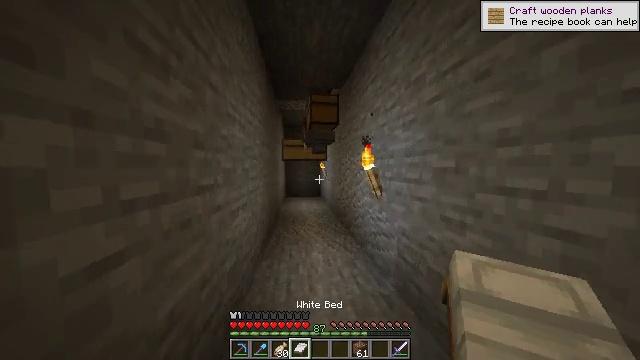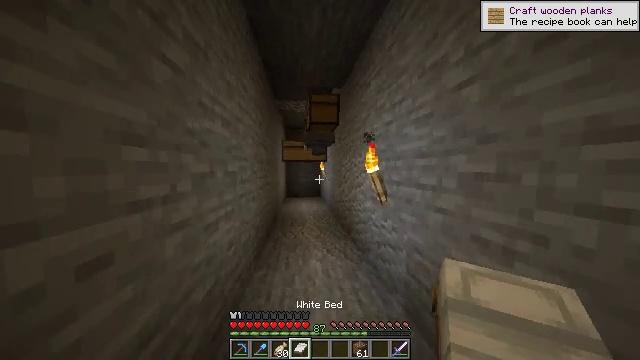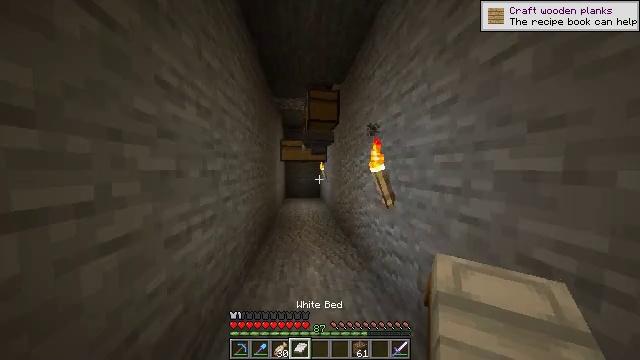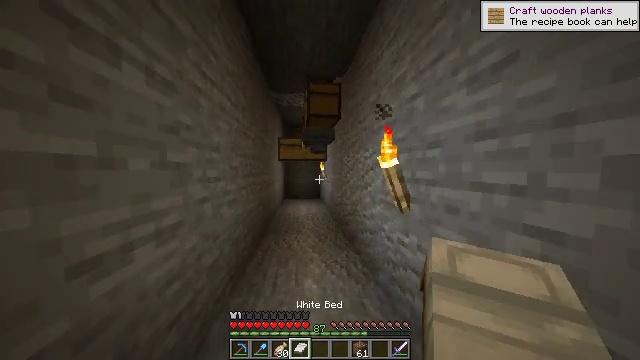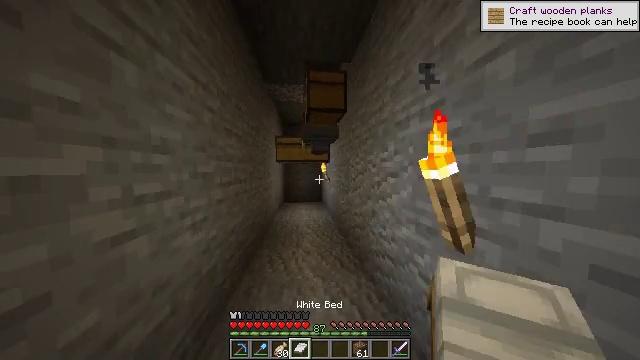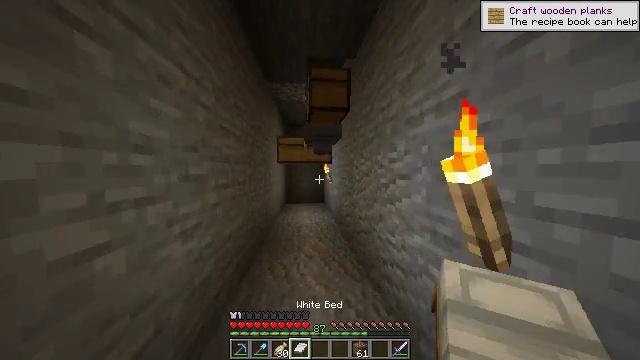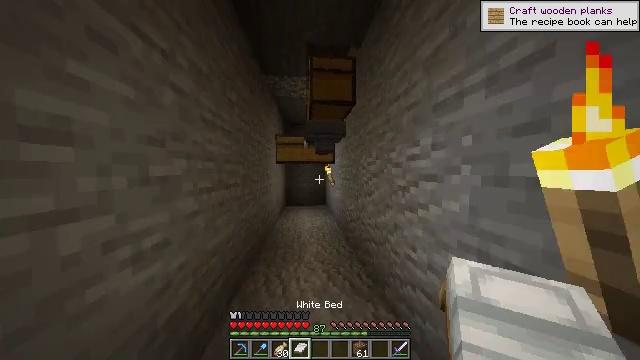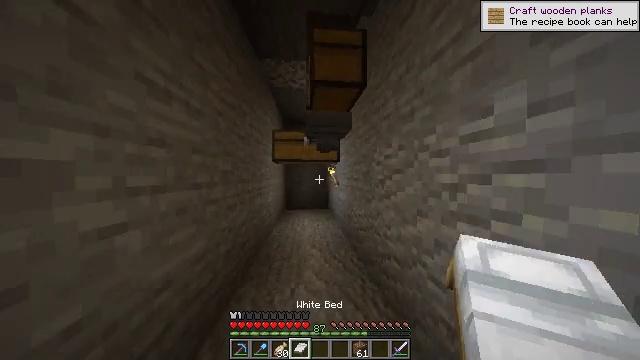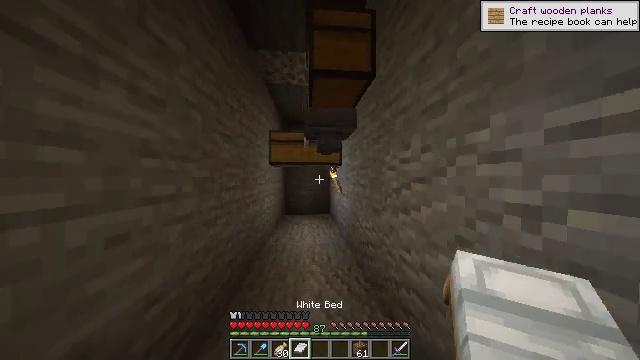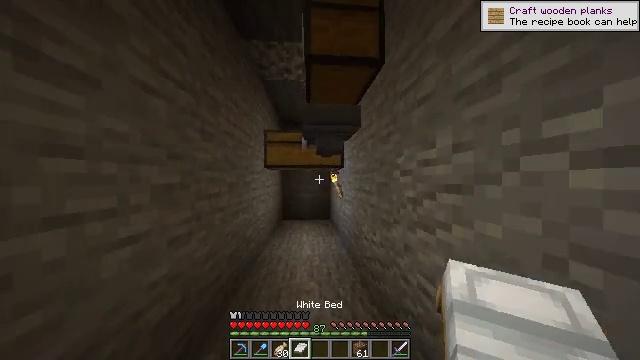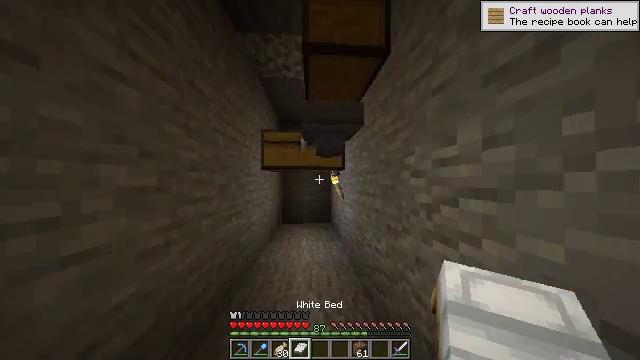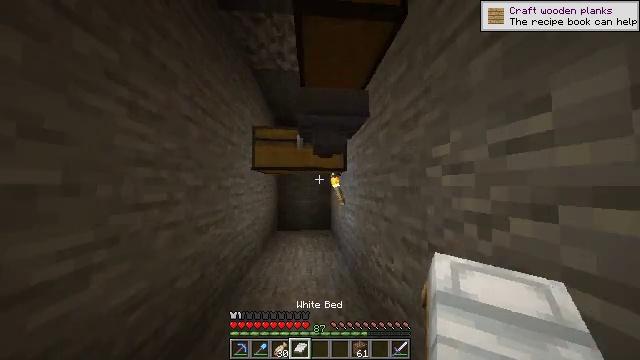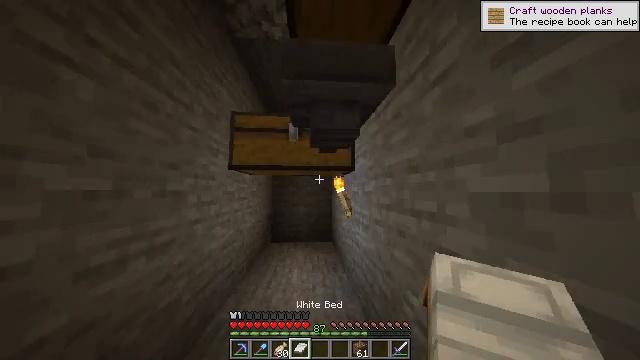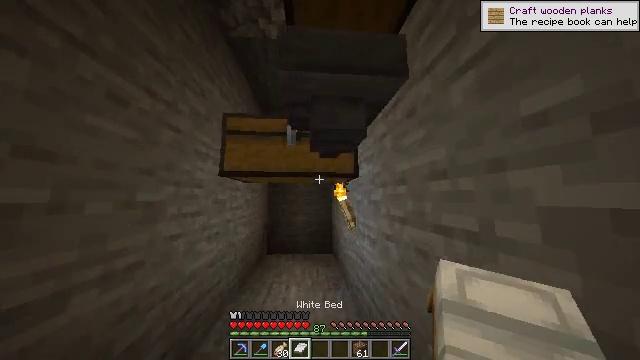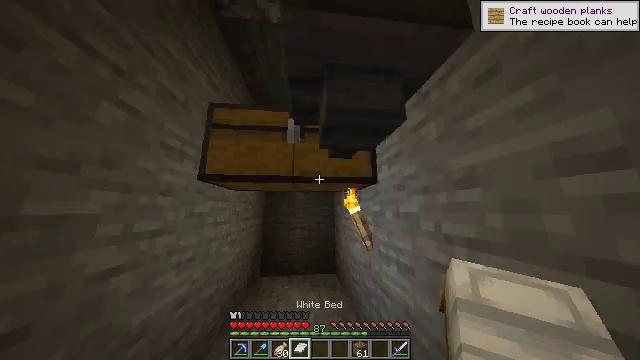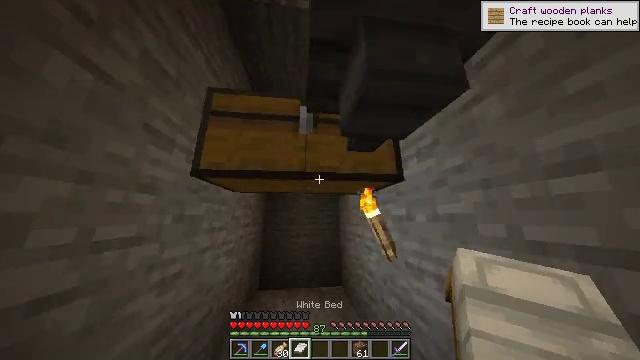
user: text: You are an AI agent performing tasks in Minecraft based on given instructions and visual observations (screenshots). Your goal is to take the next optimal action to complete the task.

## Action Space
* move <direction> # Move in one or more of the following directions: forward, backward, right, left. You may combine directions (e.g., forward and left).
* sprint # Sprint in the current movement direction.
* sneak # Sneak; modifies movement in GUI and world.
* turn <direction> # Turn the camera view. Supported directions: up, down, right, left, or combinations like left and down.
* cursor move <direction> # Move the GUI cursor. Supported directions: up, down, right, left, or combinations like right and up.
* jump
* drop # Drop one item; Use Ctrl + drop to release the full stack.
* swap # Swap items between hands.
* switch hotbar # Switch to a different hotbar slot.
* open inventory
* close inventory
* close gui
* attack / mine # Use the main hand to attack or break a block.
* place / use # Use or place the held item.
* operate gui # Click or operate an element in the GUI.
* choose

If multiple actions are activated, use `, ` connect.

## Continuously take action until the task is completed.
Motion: motion action
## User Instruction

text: Remove a bamboo from the inventory.
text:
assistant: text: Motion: move forward
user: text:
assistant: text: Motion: move forward
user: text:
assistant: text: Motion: move forward
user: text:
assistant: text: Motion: move forward
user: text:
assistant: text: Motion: move forward
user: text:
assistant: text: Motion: move forward
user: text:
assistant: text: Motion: move forward
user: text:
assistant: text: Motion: move forward, turn up
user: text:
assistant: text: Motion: move forward, turn up
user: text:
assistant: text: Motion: move forward
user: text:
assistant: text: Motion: move forward, turn up
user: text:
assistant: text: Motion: move forward, turn up
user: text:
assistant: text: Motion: move forward, turn up
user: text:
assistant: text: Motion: move forward and move left, turn right and up
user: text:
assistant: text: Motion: move forward and move left, turn up
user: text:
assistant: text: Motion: move forward and move left, turn up
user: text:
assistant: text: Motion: move forward and move left, turn right and up
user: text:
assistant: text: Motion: move forward and move left, turn right and up
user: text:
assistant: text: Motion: move forward and move left, turn right and up
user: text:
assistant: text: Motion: move forward and move left, turn right and up
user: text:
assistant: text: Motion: move forward and move left, turn right and up
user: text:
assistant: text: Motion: move forward and move left, turn right and up
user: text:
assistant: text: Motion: move left, turn right and up
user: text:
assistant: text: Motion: move left, turn right and up
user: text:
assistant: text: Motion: no_op
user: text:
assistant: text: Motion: turn right and down
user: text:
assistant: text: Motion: turn right and up
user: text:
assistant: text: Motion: turn right and up
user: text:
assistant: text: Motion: turn right and up
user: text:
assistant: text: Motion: turn right and up